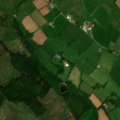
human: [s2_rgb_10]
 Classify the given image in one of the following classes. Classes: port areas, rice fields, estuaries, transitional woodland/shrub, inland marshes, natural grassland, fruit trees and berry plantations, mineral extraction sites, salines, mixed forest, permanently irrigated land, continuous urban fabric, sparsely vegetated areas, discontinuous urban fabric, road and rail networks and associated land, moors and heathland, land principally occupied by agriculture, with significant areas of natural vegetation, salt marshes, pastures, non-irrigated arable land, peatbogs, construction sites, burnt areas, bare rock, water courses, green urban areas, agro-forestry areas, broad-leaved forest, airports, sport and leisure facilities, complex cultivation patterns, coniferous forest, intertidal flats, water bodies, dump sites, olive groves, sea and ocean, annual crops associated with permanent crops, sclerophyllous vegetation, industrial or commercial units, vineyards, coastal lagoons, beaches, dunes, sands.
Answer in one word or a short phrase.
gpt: pastures, coniferous forest, moors and heathland, transitional woodland/shrub